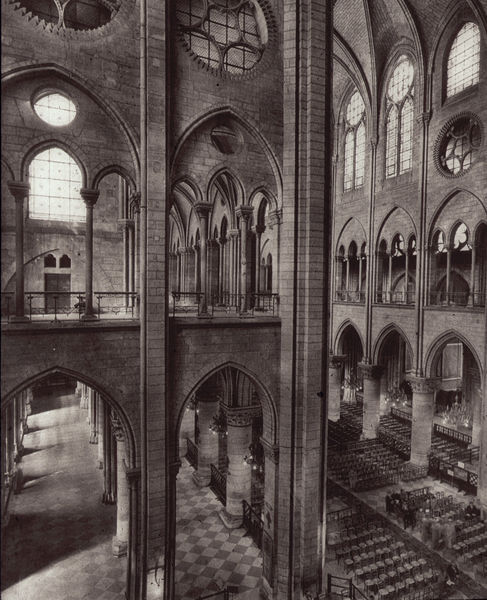
Titel: Notre Dame (Blick auf die nördliche Langhauswand)
Standort: Paris
Institution: Notre Dame
Schlagwörter: dunkel, schatten, weiß, menschen, fenster, frankreich, glas, grau, hell, holz, kariert, licht, marmor, pfeiler, schwarz, stuhl, stühle, stützen, säule, säulen, zeichnung, blick, karo, architektur, stein, innenraum, kirche, boden, decke, drei, innen, england, gotik, rund, garten, schiffe, ansicht, bogen, perspektive, mauer, bank, besucher, empore, rundbogen, arch, arches, architecture, balcony, chair, church, column, columns, hall, men, people, priest, white, window, women, black, chairs, dark, empty, france, gestühl, gray, grey, interior, painting, seat, three, windows, pattern, floor, geländer, innenansicht, parquet, perspective, hoch, galerie, halle, foto, fotografie, oben, photographie, bögen, fussboden, gang, arkade, gewölbe, religion, laufgang, dom, groß, schwarzweiss, fliesen, paris, pavement, kreise, hallo, mosaik, beten, altar, arkaden, bänke, hauptschiff, kapitelle, kathedrale, langhaus, kapitell, photo, quadrate, kirchenschiff, mittelgang, kirchenbänke, mittelschiff, sandstein, bestuhlung, dienst, glasfenster, gotisch, obergaden, querhaus, rosette, seitenschiff, spitzbogen, spitzbögen, triforium, greek, mass, roman, stone, kirchenraum, betende, building, ship, chor, abbey, sun, geschosse, light, view, marmorboden, drawing, paper, durchbruch, steinboden, black and white, castle, shadow, realism, etching, monochrome, french, streben, bau, cross, glass, sakralbau, door, geschoss, marble, italy, basilika, bauwerk, kreuzgang, etage, kriche, gänge, archway, columms, dome, doors, oculus, plan, rome, wandelhalle, seitenschiffe, vierung, oberlicht, längsschiff, querschiff, triphorium, apse, basilica, cathedral, ink, nave, pews, seats, walls, blendbögen, brick, bricks, ceiling, cross section, elevation, kirchenfenster, beauty, gallery, geometric, pencil, gothic, tracery, windos, aisle, choir, squares, halo, circles, lines, shapes, rose, crossing, god, shadows, bay, pillar, neogothic, candles, backsteingotik, christian, seitenaltar, don, round, sits, mosaic, hallway, station, vault, photograph, photography, photogravure, balustrade, lampe, tall, surreal, tiles, kalt, pew, tile, archs, kathetrale, catholic, claude monet, kälte, escher, high, indoor, byzantine, benches, walkway, arcade, inside, pier, abstraktion, acute, amiens, arcitecture, chartres, chorbänke, collumns, curch, early gothic, gothic light, gotika, gurt, hallenstil, horseshoe arch, kichre, notre dame, ribbed, romanesque, romanic, romanisch, rose window, rose windows, spitzbohgen, stained glass, szn, tiling, transept, vaulted, vaulted ceiling, visitors, windows\, colonnade, s, g, a, d, grayscale, sw, f, c, df, pelaster, hi, pillars, cd, kar, gothik, lampen, sonnenlicht, giebel, persepctive, noyon, jf, rs, frkfrf, rfkr, fa, limestone, pilaster, rosetta, tracing, aisles, pointed arch, ail, diamond, interiur, windo, gothicv, pavement', pilar, rib, clerestory, ribs, transcept, ribbed vault, sanctuary, pilars, stained, groin vault, buttress, roman arches, cathdral, srch, chirch, bays, notre, viollet le duc, balustade, fenster#säulen, echo, multilinear, light and shadoe, panes, gothic arch, adit, asile, solumn, roundel, tiled floor, abulatory, building interior, violet le duc, notre dam, transom